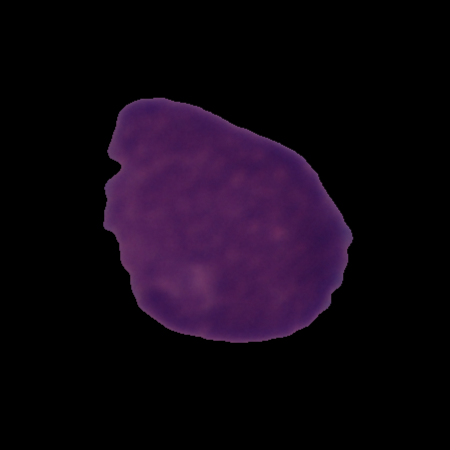
Label: cancer